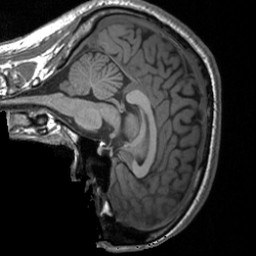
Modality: T1w
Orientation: sagittal
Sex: male
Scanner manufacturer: siemens
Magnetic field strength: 3 T
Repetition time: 1.9 s
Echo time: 0.00226 s